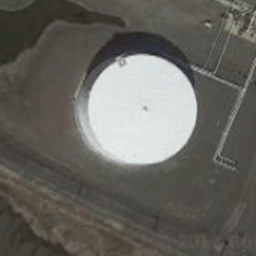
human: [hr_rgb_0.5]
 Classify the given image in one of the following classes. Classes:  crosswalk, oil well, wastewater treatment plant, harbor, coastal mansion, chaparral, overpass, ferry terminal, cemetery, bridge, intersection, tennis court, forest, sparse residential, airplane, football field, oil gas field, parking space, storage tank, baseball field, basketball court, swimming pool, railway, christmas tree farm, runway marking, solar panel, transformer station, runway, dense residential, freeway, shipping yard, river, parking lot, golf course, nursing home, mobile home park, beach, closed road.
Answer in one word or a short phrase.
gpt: storage tank